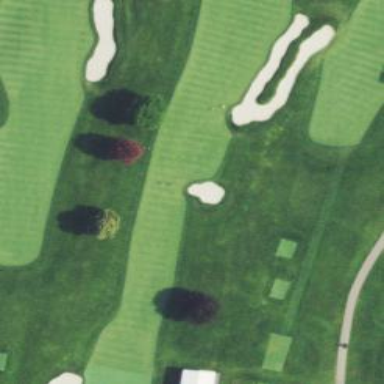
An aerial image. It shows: Grassy area designated as golf fairway.